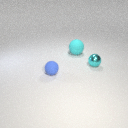
small cyan metal sphere behind small blue rubber sphere